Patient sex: M
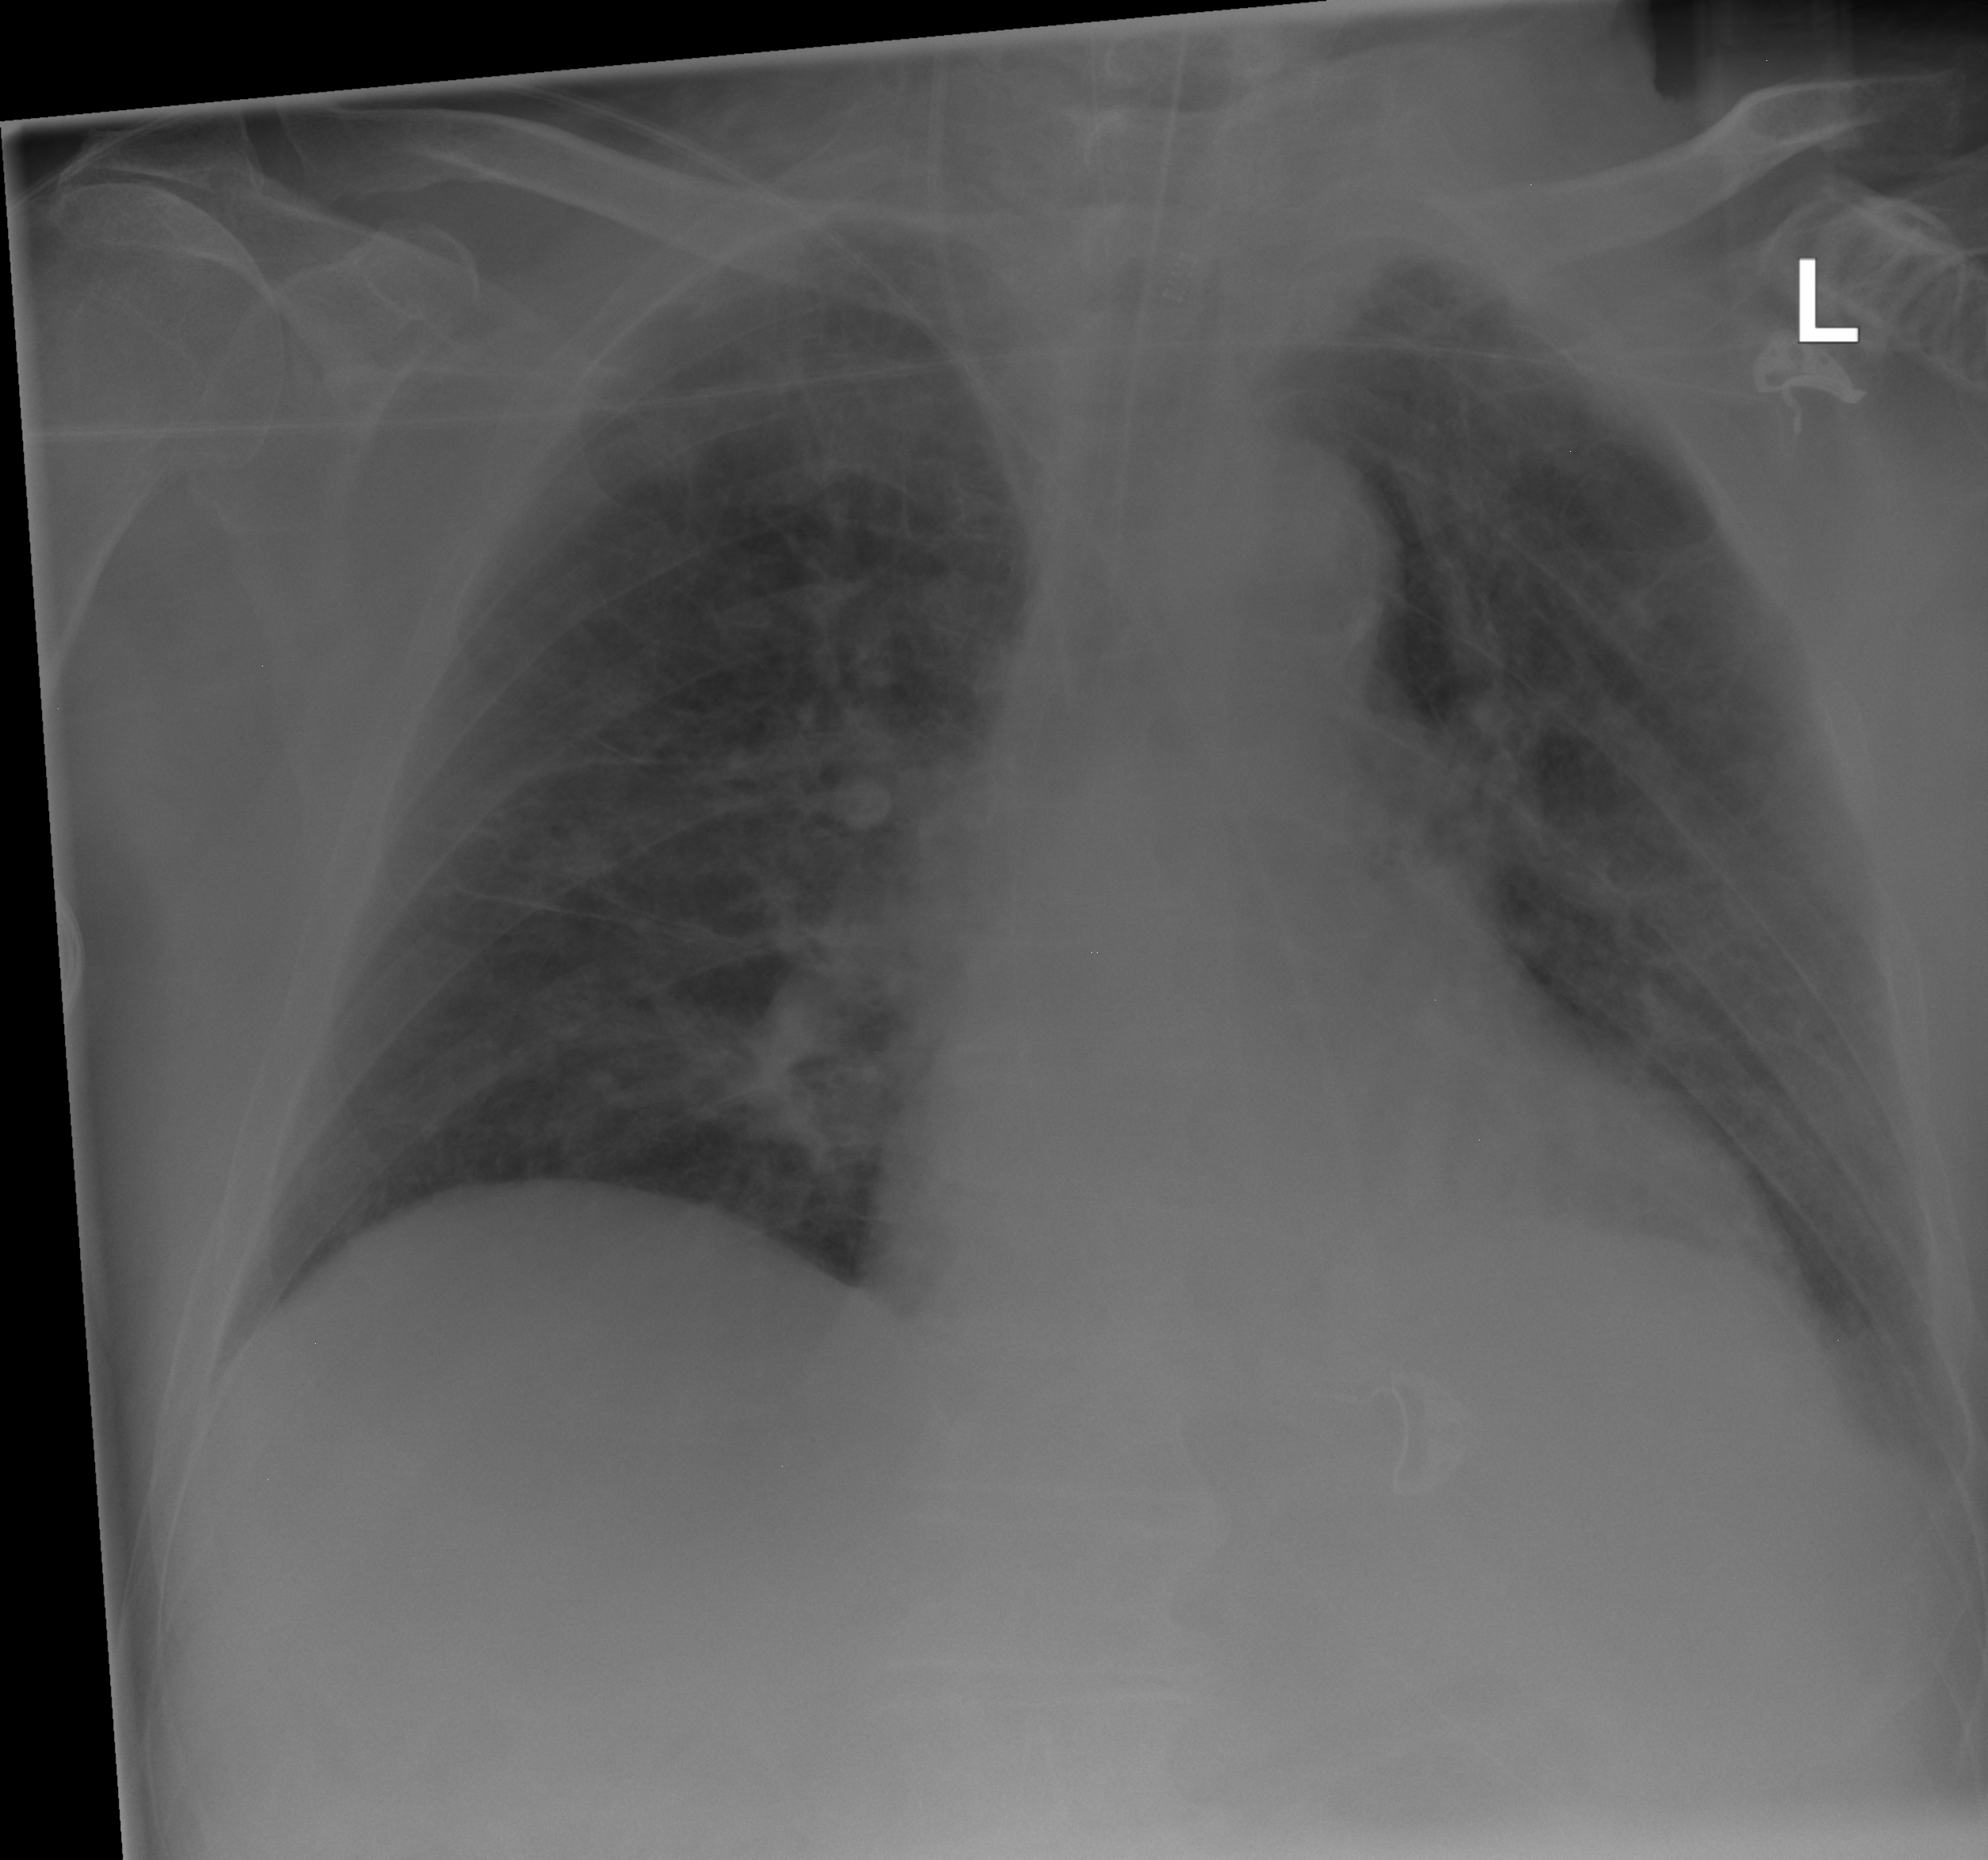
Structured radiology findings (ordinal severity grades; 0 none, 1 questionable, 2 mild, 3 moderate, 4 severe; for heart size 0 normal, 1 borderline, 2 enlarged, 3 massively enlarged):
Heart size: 0
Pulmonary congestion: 0
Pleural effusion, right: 0
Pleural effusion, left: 1
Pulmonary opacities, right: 0
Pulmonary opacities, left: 0
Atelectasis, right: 0
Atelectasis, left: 1